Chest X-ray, PA view. Patient: 53 years old, sex F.
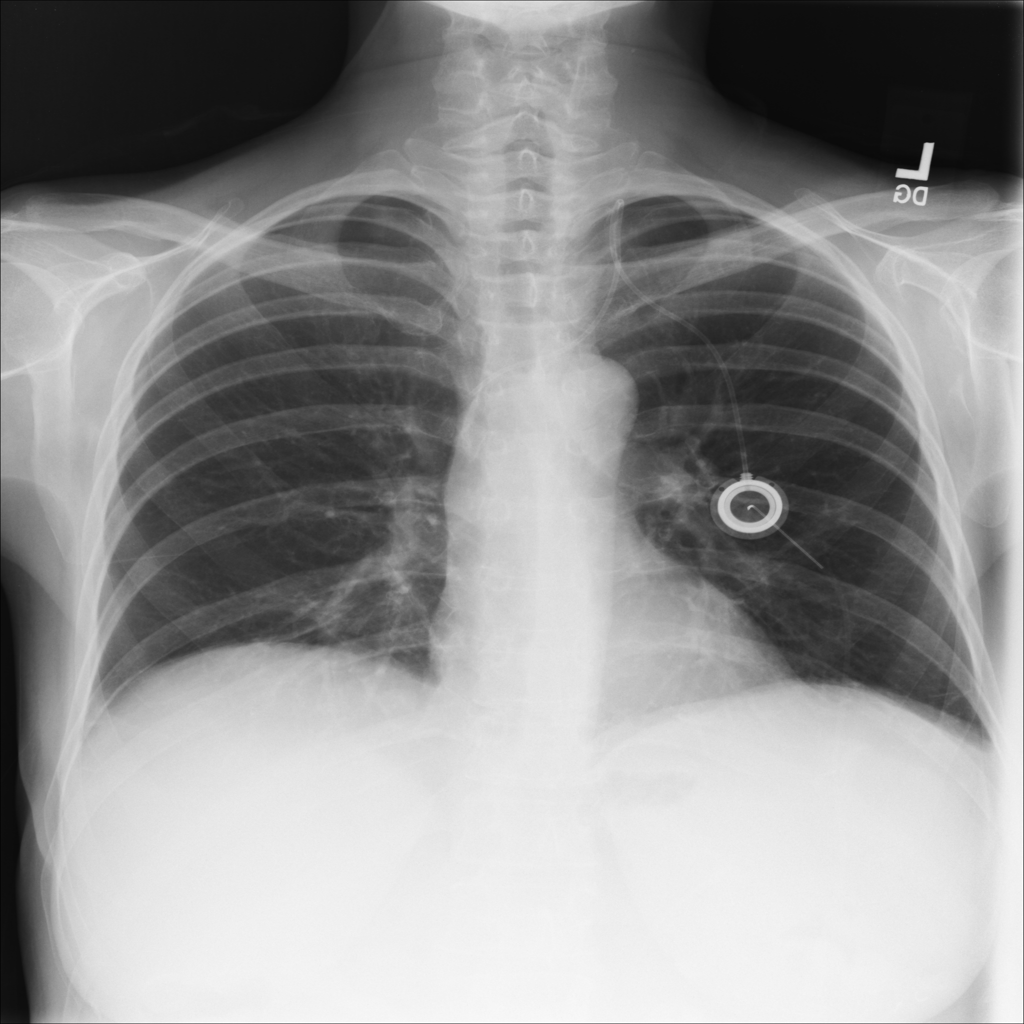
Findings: No Finding